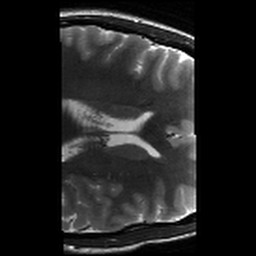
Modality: T2w
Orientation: axial
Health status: healthy
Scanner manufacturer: siemens
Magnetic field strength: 3 T
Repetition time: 8.02 s
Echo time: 0.08 s